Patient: sex M, age 21
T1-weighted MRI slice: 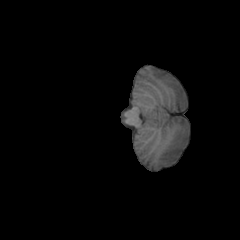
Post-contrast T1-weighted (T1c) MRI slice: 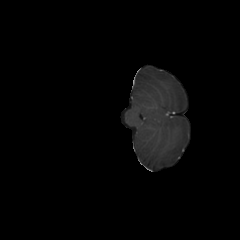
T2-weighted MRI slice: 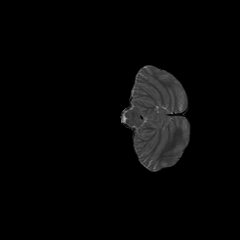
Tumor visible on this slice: no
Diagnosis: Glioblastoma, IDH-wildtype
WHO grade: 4